Aerial crown-view tile of a tropical tree (Barro Colorado Island, Panama), acquired 20250915:
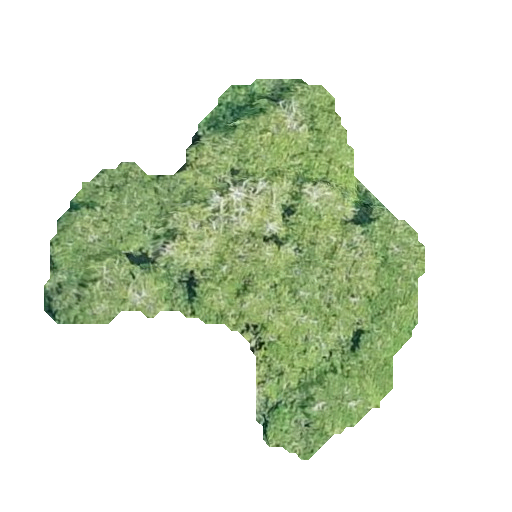
Species: Lonchocarpus heptaphyllus
GBIF accepted scientific name: Lonchocarpus heptaphyllus
Crown area: 113.858 m²